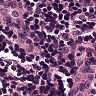
Metastatic tissue present: no